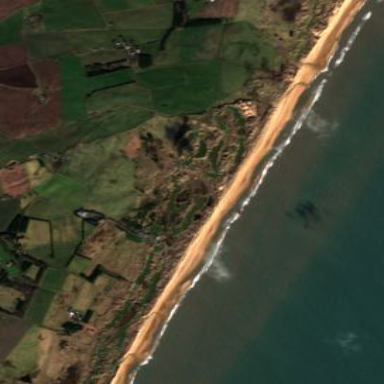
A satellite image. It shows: Golf course set amidst natural dunes.